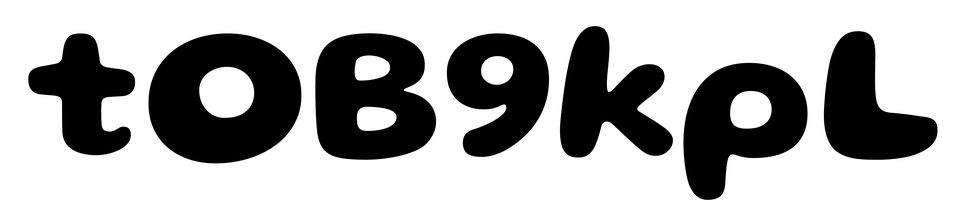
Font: Gluten_Bold